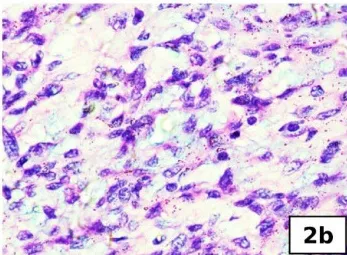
H&E x100, b.
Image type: pathology (h&e)